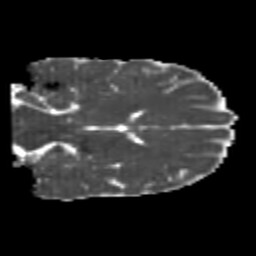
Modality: MD
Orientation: coronal
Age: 24
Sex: male
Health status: healthy
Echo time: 0.074 s